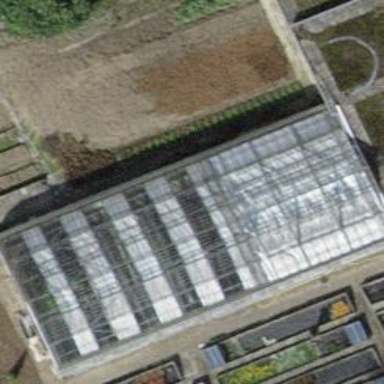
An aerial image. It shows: Greenhouse.